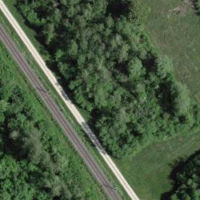
EUNIS habitat code: 41
Species observed at this site:
Conistra vaccinii
Apis mellifera